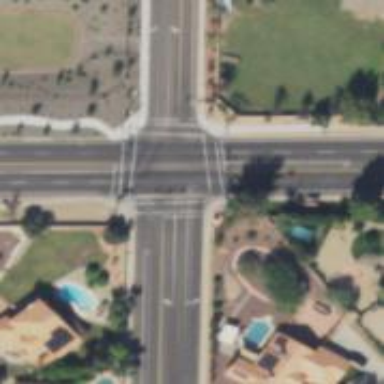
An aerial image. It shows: Solid stop line on the road.